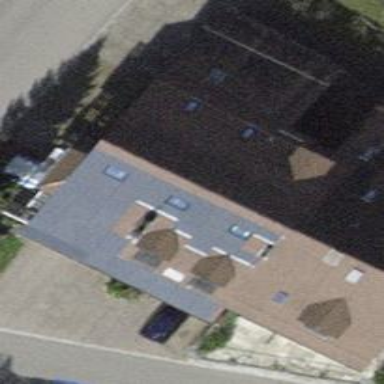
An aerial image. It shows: Gabled roof house.